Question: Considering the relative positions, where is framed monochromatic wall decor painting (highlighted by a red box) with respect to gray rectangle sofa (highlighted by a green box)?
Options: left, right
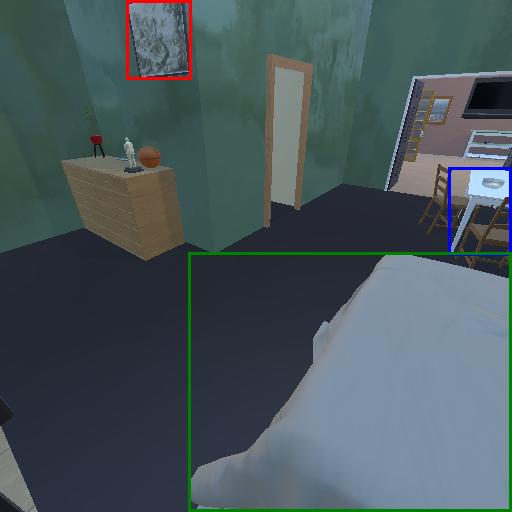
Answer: left